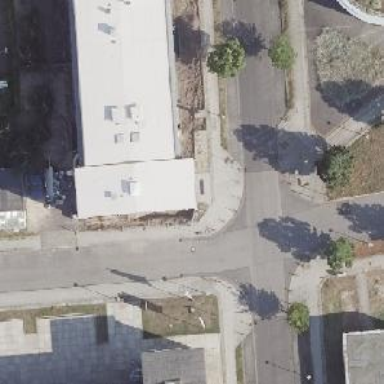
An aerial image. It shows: Unmarked crossing on footway.